Field crop: maize
Growth stage: 1
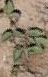
Species: convolvulus